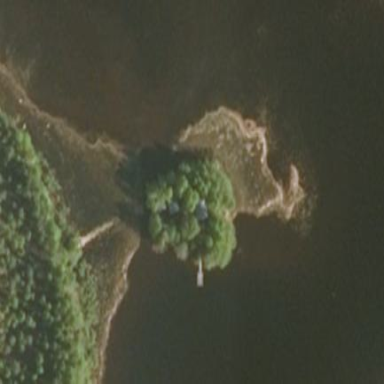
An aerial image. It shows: Islet.